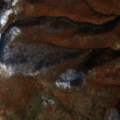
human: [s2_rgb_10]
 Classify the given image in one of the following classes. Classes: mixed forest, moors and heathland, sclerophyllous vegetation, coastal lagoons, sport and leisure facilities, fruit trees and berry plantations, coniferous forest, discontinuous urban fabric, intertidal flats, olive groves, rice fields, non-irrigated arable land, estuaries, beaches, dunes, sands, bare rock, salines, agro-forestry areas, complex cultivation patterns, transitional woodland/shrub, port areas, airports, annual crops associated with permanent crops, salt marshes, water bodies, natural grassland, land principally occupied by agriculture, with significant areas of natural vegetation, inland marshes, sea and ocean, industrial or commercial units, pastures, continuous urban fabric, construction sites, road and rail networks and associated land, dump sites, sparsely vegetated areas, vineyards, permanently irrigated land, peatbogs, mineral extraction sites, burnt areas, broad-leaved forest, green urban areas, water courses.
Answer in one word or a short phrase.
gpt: land principally occupied by agriculture, with significant areas of natural vegetation, broad-leaved forest, transitional woodland/shrub